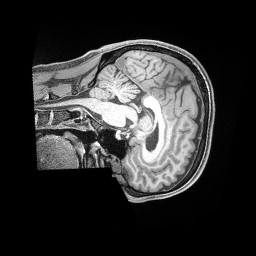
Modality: T1w
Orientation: sagittal
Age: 77
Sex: male
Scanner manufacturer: siemens
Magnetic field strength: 3 T
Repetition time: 2 s
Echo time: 0.00211 s